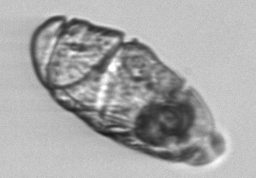
Label: Warnowia